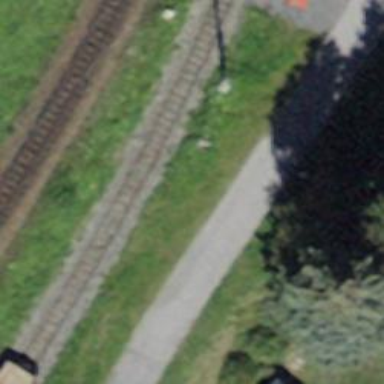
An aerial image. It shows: Narrow-gauge railway in yard.